Interaction volume radius: 10 \u00c5
Interaction volume height: 25 \u00c5
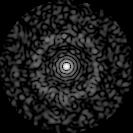
Disorder parameter: 0.8345